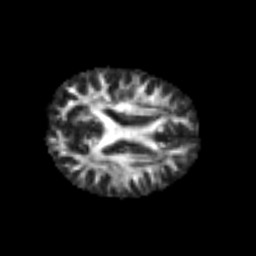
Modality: FA
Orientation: axial
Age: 25
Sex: male
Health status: healthy